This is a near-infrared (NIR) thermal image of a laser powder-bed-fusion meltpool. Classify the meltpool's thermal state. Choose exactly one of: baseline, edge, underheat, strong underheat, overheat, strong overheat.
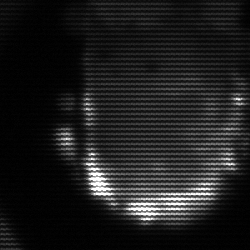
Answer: baseline